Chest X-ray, AP view. Patient: 66 years old, sex M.
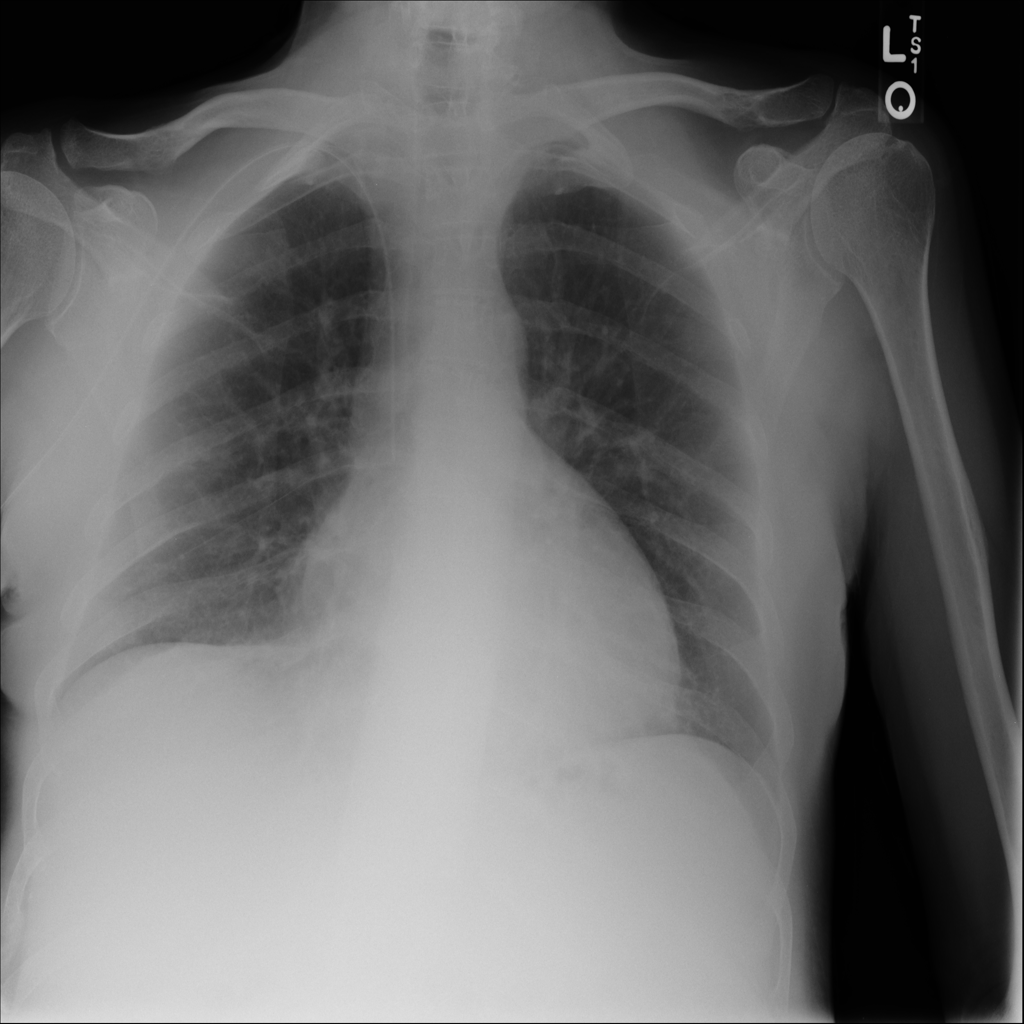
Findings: No Finding